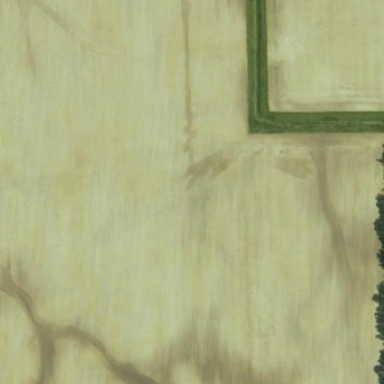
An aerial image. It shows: View of farmland.